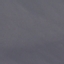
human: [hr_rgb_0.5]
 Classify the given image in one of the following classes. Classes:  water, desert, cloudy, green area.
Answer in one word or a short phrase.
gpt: water